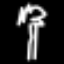
Label: palm tree